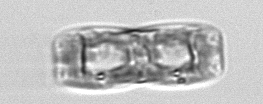
Label: pennate_morphotype1